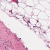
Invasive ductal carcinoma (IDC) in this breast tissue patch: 0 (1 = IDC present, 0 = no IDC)